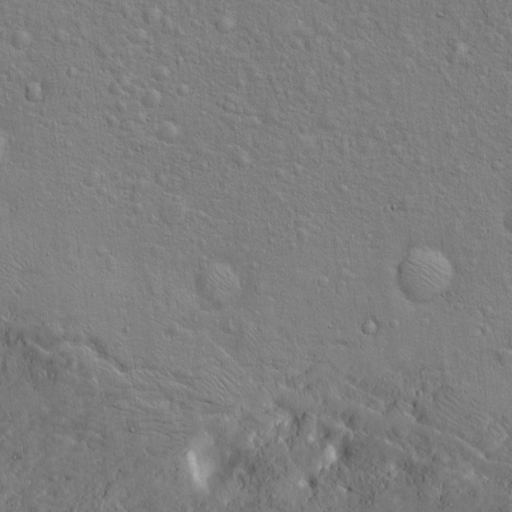
Classes present: Background